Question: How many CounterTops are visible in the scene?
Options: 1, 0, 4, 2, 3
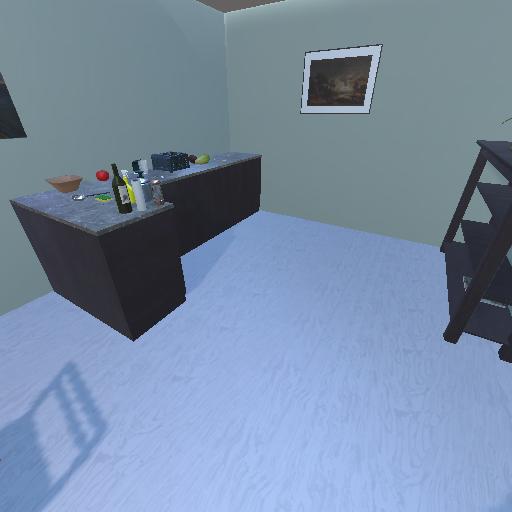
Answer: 1